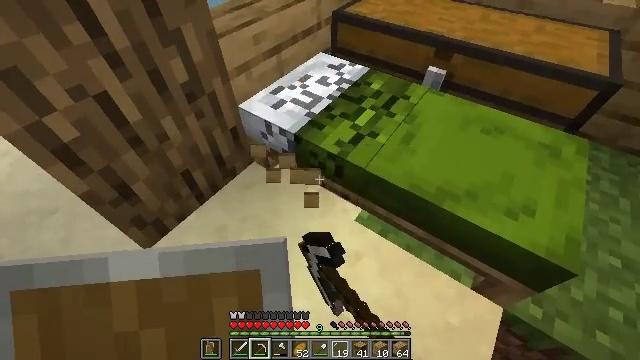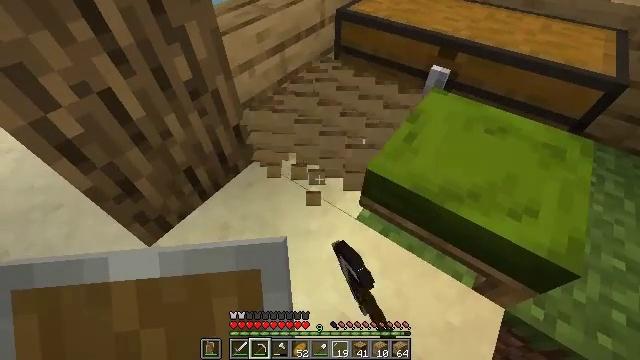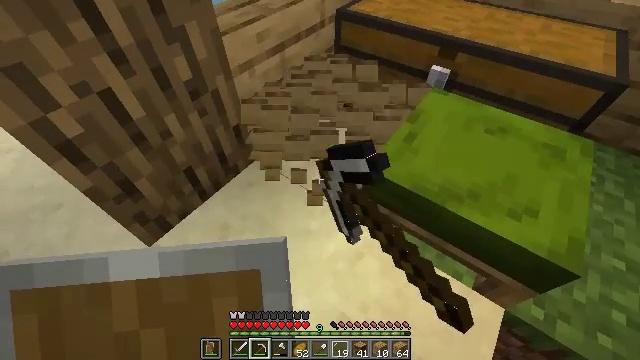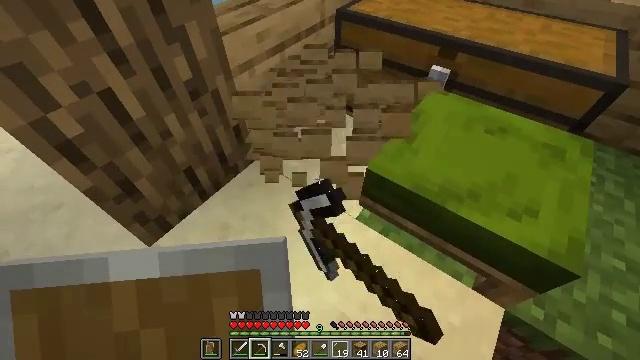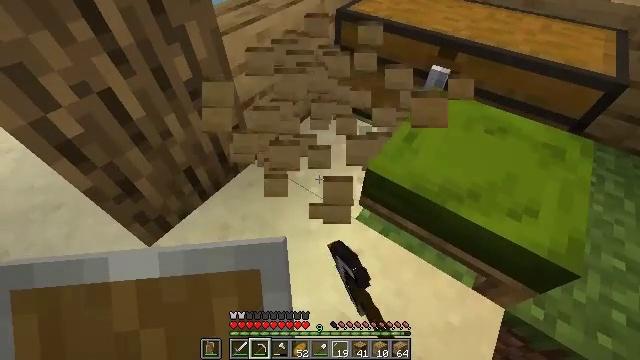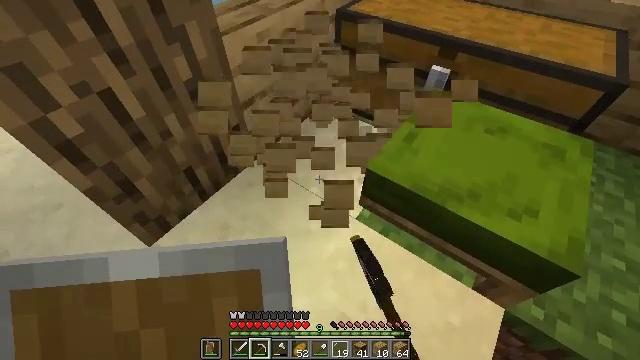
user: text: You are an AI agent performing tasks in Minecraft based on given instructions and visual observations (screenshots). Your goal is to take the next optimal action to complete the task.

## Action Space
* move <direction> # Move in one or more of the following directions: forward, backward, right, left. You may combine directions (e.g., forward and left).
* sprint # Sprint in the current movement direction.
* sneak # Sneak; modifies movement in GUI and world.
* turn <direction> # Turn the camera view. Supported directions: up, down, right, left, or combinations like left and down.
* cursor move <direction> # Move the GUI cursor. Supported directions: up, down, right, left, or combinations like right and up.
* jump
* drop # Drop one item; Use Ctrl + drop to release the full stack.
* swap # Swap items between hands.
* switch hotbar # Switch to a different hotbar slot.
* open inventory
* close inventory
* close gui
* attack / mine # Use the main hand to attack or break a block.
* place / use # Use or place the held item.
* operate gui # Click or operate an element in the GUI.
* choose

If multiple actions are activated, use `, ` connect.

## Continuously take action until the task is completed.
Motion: motion action
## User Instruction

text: Gather the green bed.
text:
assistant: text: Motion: attack / mine
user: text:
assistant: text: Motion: attack / mine
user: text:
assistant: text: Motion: attack / mine
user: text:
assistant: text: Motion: attack / mine
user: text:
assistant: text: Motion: attack / mine
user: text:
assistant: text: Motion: attack / mine